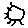
Label: sun